Field crop: maize
Growth stage: 2
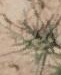
Species: salsola